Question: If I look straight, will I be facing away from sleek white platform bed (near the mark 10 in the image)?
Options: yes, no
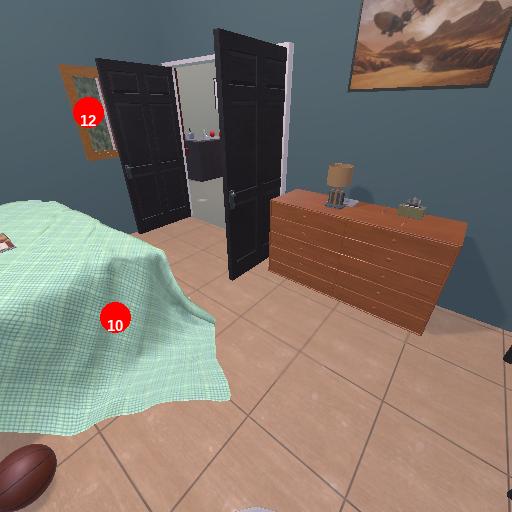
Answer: yes